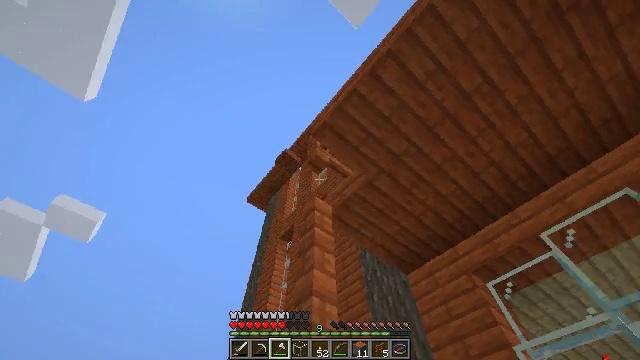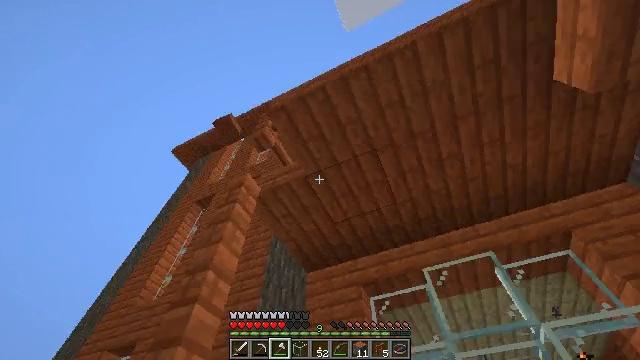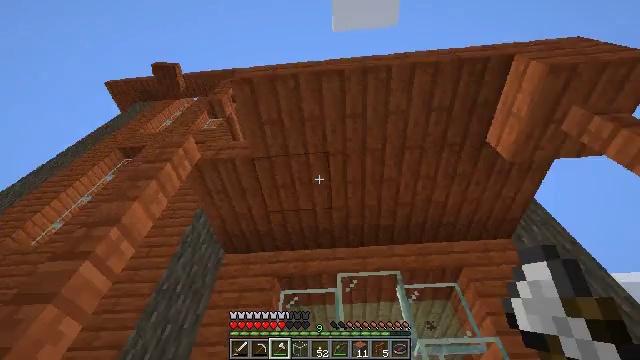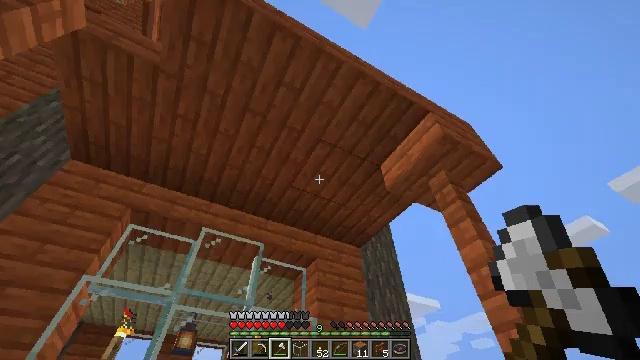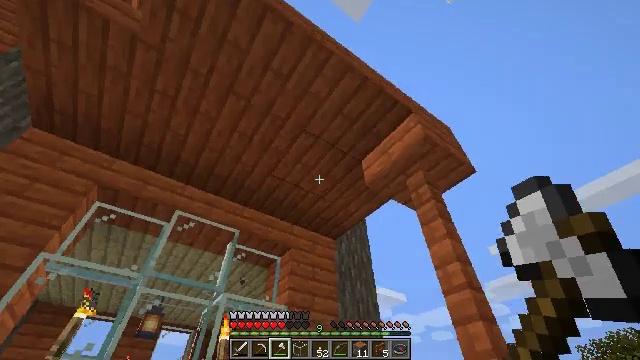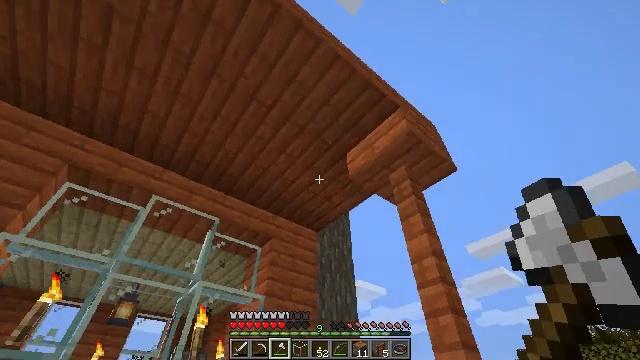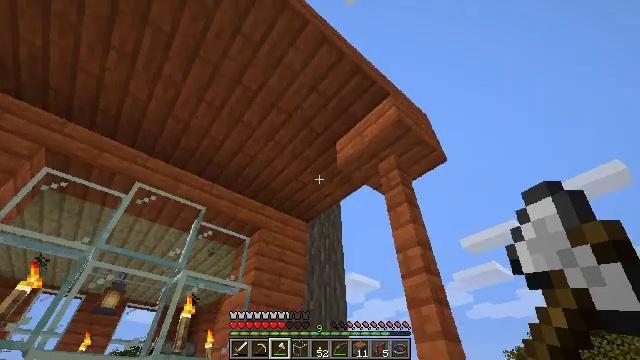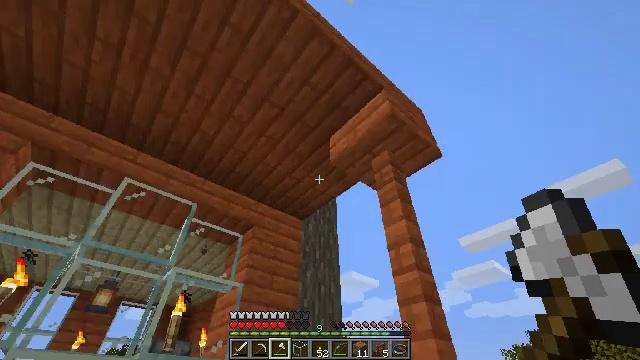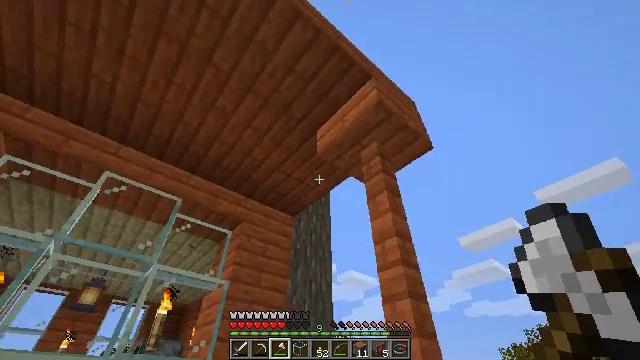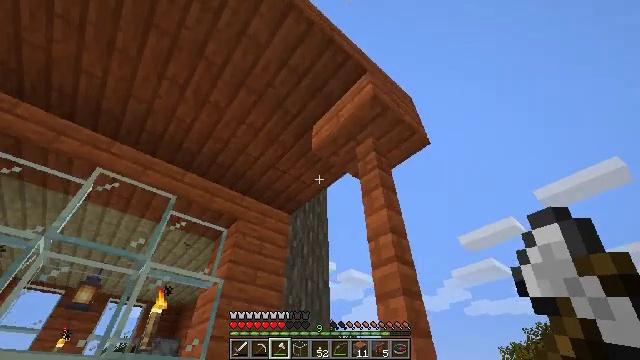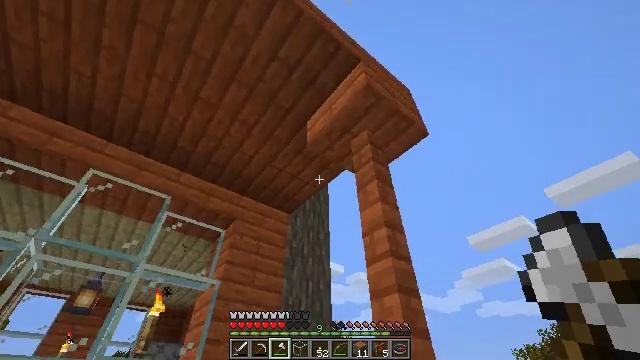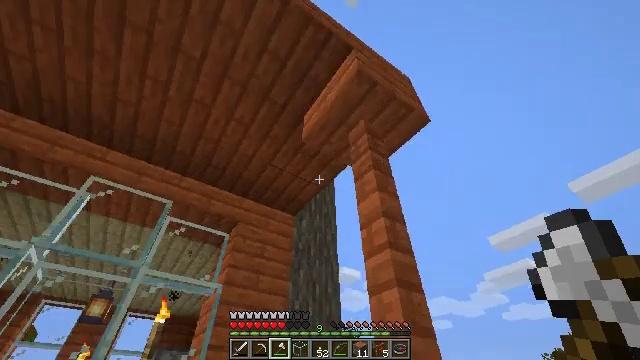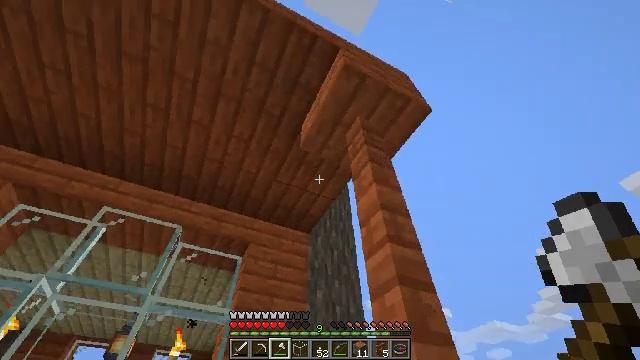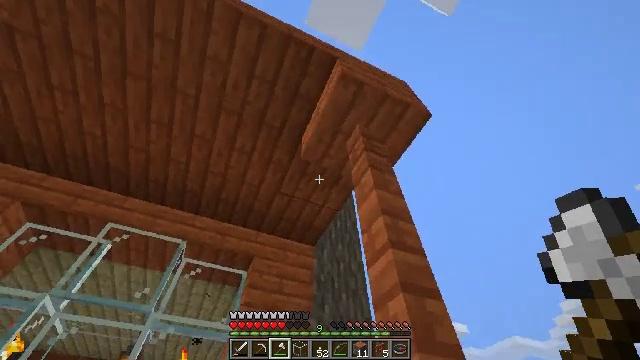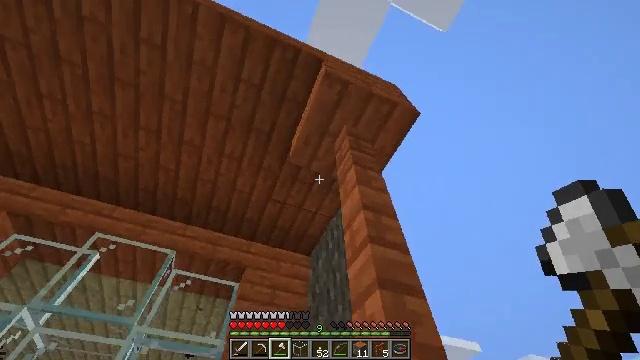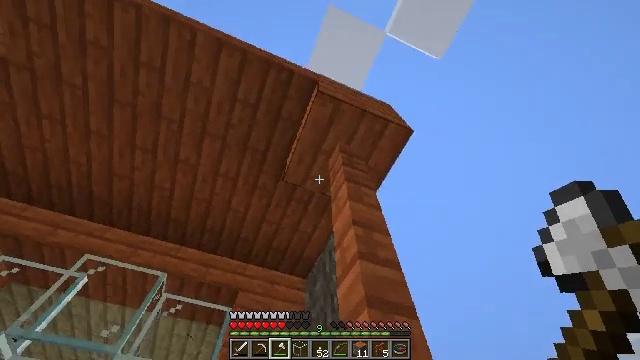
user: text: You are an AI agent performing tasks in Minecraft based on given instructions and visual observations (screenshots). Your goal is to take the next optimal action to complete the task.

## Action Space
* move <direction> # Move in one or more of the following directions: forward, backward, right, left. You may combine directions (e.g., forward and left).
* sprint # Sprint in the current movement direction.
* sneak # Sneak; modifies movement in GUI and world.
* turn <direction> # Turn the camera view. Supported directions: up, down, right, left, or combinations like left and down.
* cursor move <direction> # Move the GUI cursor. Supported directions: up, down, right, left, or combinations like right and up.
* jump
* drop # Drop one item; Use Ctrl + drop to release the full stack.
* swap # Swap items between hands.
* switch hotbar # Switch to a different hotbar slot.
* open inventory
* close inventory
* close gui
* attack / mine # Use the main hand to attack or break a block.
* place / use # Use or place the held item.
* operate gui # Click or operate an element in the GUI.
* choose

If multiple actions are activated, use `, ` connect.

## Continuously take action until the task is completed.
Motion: motion action
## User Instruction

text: Remove the acacia slab from the structure.
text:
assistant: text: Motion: turn right and down
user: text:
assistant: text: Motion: turn right and down
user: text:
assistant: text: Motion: turn right and down
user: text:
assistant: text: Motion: turn right and down
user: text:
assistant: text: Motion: move forward and move right, turn right and down
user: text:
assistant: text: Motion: move forward and move right, turn right and down
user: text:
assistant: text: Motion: move forward and move right
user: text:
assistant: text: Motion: move forward and move right
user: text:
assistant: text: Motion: move forward and move right
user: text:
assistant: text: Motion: move forward and move right, turn left
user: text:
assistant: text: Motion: move forward and move right, turn left and up
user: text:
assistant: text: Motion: move forward and move right, turn left and up
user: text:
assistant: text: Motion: move forward and move right, turn left and up
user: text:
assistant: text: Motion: turn left and up
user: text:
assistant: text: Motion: turn up
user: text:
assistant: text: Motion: turn up
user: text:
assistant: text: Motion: turn up
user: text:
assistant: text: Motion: attack / mine
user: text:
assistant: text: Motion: attack / mine
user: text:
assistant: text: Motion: attack / mine
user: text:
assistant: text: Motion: attack / mine
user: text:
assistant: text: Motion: attack / mine
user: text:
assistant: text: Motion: attack / mine
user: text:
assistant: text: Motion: attack / mine
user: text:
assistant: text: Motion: attack / mine
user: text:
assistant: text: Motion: attack / mine
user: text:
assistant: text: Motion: attack / mine
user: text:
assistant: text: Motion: attack / mine
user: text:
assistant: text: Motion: attack / mine
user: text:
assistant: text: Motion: attack / mine